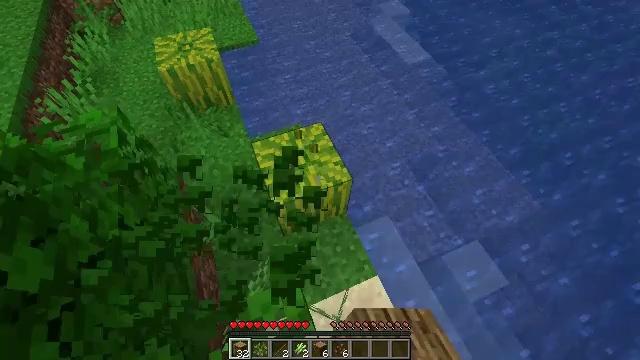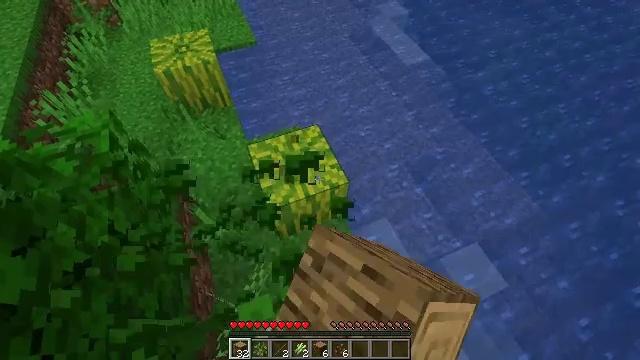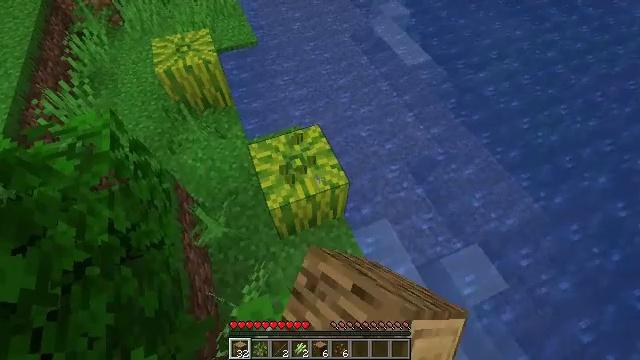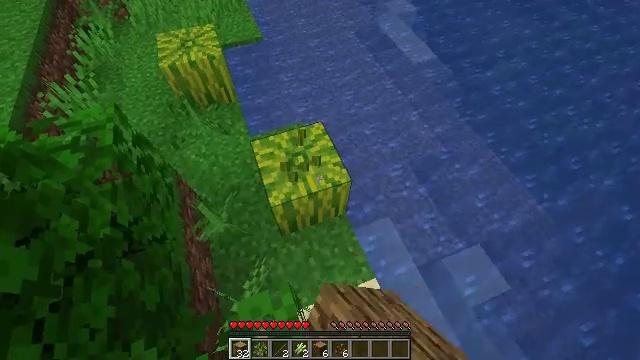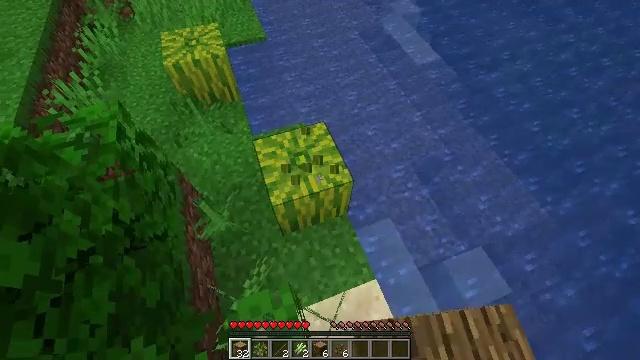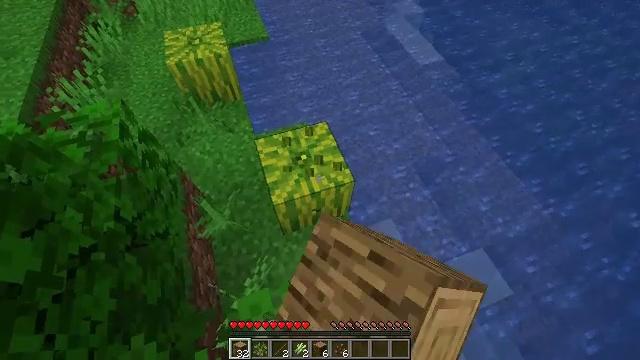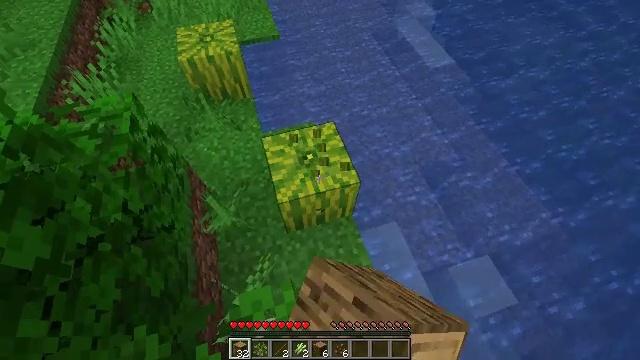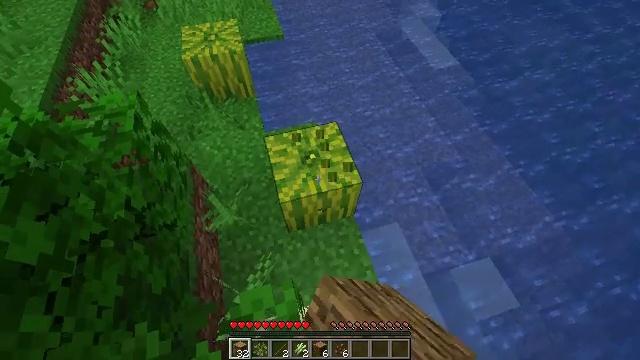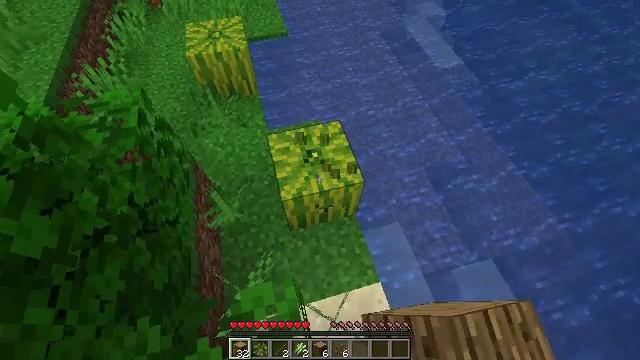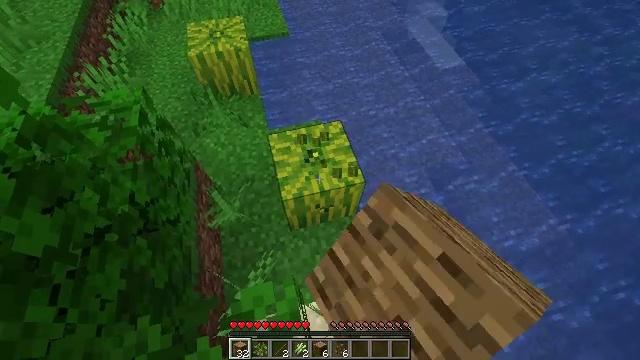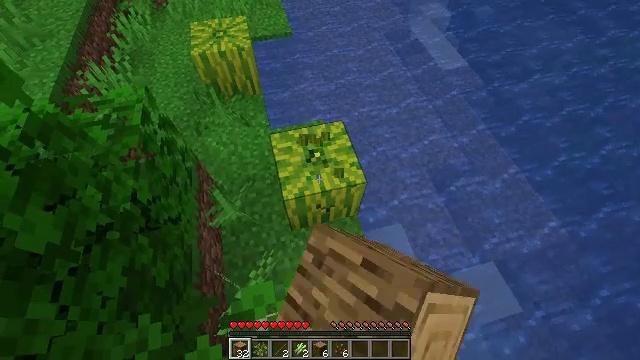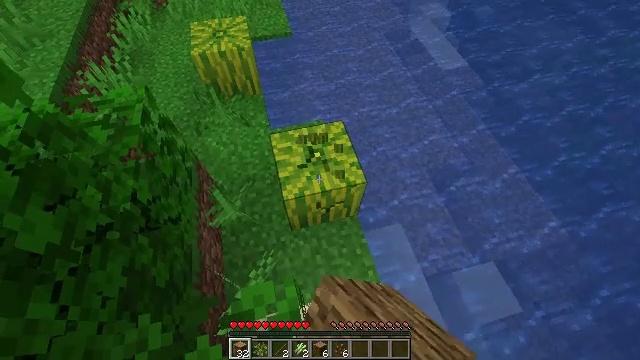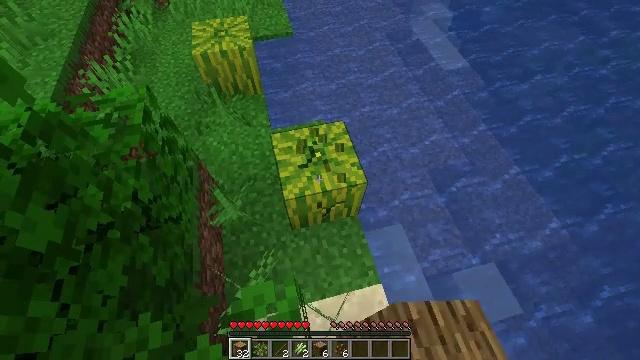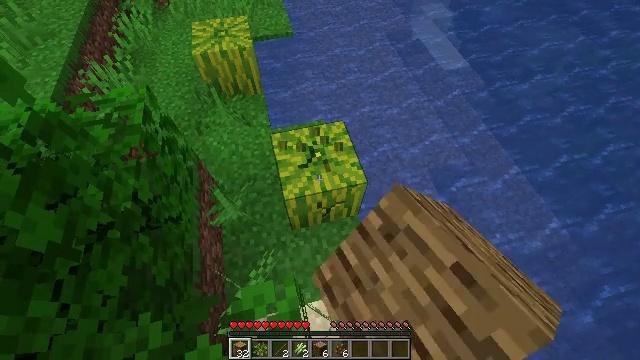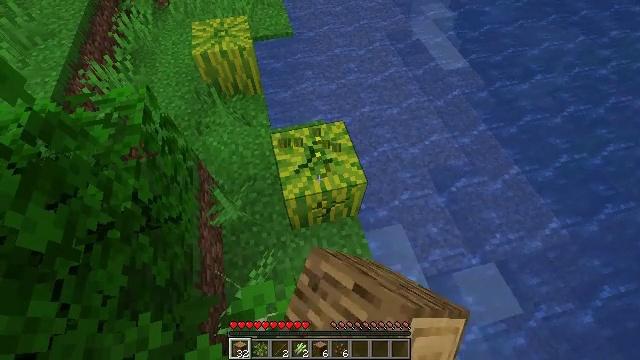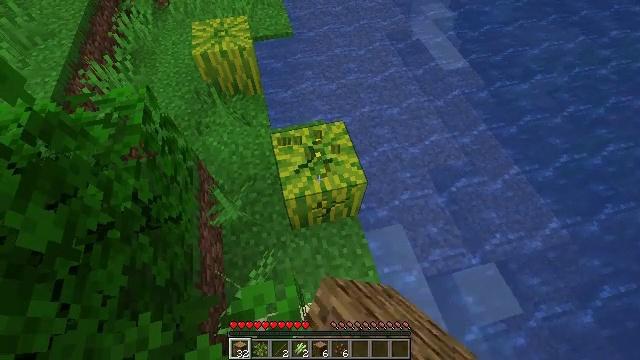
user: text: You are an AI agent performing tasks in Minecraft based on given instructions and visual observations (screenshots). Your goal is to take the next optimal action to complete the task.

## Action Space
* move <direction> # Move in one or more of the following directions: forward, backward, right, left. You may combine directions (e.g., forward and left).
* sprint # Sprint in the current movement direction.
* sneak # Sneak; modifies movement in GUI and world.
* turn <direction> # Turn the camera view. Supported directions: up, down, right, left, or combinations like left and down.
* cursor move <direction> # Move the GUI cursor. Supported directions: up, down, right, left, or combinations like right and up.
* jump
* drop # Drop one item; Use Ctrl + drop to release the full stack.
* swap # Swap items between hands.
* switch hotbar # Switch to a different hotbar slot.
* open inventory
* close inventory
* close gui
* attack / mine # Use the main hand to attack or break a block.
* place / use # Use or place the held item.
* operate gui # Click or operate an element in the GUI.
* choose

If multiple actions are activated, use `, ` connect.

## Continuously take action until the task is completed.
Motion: motion action
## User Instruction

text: Gather melon for food.
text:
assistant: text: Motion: attack / mine
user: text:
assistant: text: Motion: attack / mine
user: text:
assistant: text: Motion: turn left, attack / mine
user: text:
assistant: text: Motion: attack / mine
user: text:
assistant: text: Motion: attack / mine
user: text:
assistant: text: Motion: turn left, attack / mine
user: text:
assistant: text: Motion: attack / mine
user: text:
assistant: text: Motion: attack / mine
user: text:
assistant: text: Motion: attack / mine
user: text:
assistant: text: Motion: attack / mine
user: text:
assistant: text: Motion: attack / mine
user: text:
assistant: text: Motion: attack / mine
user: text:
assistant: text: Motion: attack / mine
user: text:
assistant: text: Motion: attack / mine
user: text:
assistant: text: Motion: attack / mine
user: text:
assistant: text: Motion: attack / mine
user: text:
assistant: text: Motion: attack / mine
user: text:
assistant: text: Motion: attack / mine
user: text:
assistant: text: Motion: attack / mine
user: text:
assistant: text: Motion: attack / mine
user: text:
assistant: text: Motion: attack / mine
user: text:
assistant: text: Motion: attack / mine
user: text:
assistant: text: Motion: attack / mine
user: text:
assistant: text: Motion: attack / mine
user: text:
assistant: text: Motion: attack / mine
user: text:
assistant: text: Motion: attack / mine
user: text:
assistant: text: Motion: attack / mine
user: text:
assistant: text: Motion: attack / mine
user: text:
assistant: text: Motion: attack / mine
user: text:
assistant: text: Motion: attack / mine